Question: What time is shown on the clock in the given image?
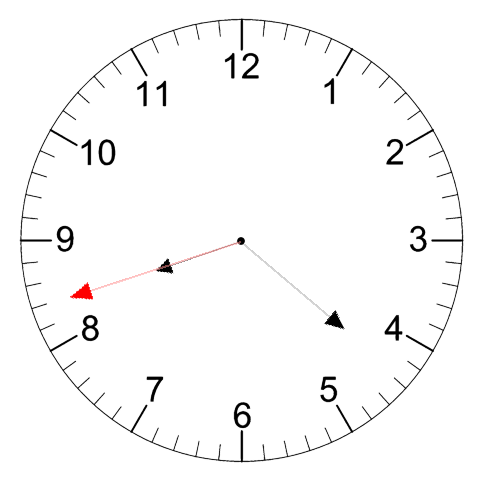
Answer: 08:21:42